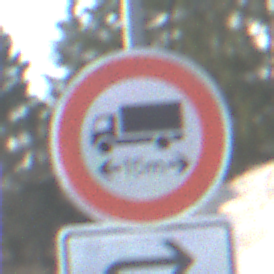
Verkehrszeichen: TatsaechlicheLaenge
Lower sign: RichtungsangabeDurchPfeile5
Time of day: Midday
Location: Outdoor (Suburban)
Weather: PartlyCloudy
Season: NotSpecified
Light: Natural